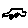
Label: car